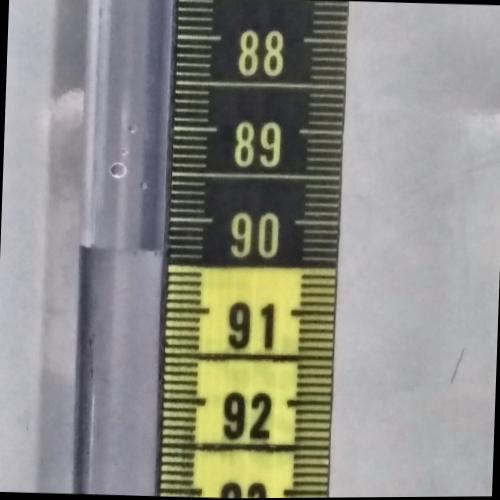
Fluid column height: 90.4 cm